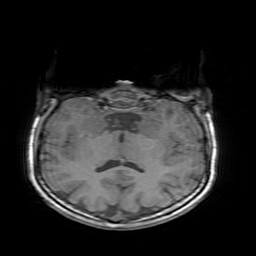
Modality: T1w
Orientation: sagittal
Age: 9
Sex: female
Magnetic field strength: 3 T